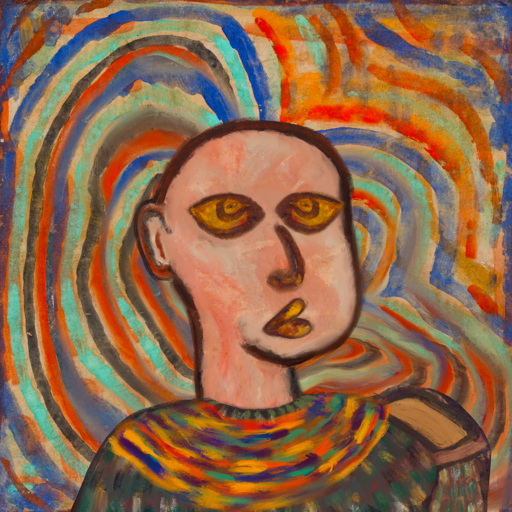
Background: Sisters, Head And Neck Side: Roy_Bahadur, Face Side: Comrade, Bust: After_Raid, Hair Side: Blank, Head Accessory: Blank, Second Necklace: An_Impression_2, Necklace: Blank, Baby: Blank